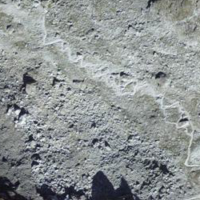
EUNIS habitat code: 48
Species observed at this site:
Prunella collaris
Silene acaulis